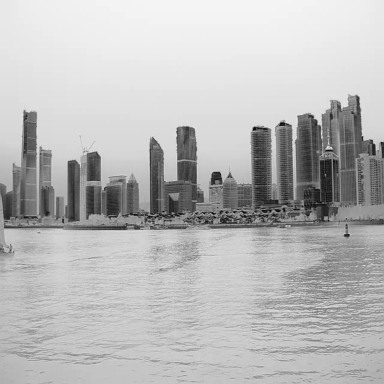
There are three objects shown in the infrared image, including a sailboat, and two canoes.